Question: I have a table with 3 columns, the first column is special and contains a checkbox instead of a title.
The problem is that the layout (appareance) of the checkbox header is different from the other headers. Can anyone help?
The Code:
'''
import java.awt.*;
import javax.swing.*;
import javax.swing.table.*;
import java.awt.event.*;
public class JTableHeaderCheckBox
{
Object colNames[] = {"", "String", "String"};
Object[][] data = {};
DefaultTableModel dtm;
JTable table;
public void buildGUI()
{
dtm = new DefaultTableModel(data,colNames);
table = new JTable(dtm);
for(int x = 0; x < 2; x++)
{
dtm.addRow(new Object[]{new Boolean(false),"Row "+(x+1)+" Col 2","Row "+(x+1)+" Col 3"});
}
JScrollPane sp = new JScrollPane(table);
TableColumn tc = table.getColumnModel().getColumn(0);
tc.setCellEditor(table.getDefaultEditor(Boolean.class));
tc.setCellRenderer(table.getDefaultRenderer(Boolean.class));
tc.setHeaderRenderer(new CheckBoxHeader());
JFrame f = new JFrame();
f.getContentPane().add(sp);
f.pack();
f.setLocationRelativeTo(null);
f.setDefaultCloseOperation(JFrame.EXIT_ON_CLOSE);
f.setVisible(true);
}
public static void main (String[] args)
{
SwingUtilities.invokeLater(new Runnable(){
public void run(){
new JTableHeaderCheckBox().buildGUI();
}
});
}
}
class CheckBoxHeader extends JCheckBox implements TableCellRenderer {
protected CheckBoxHeader rendererComponent;
protected int column;
public CheckBoxHeader() {
rendererComponent = this;
}
public Component getTableCellRendererComponent(JTable table, Object value, boolean isSelected, boolean hasFocus, int row, int column) {
setColumn(column);
return rendererComponent;
}
protected void setColumn(int column) {
this.column = column;
}
public int getColumn() {
return column;
}
}
'''
The wierd output:

What I want:
1. Center align the checkbox in the header
2. If you pay close attention, you notice the background of the checkbox Header (it seems popping to the inside) is different from the other 2 headers (they seem popping out)
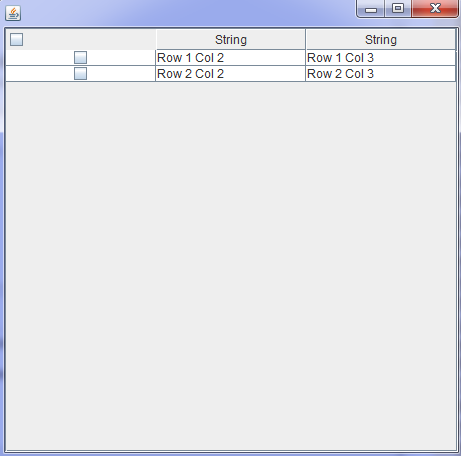
Answer: If you're referring to the border of the checkbox you can try this to make the header look more consistent:
'''
public CheckBoxHeader() {
rendererComponent = this;
setHorizontalAlignment(JLabel.CENTER);
setBorderPaintedFlat(true);
setBorderPainted(true);
}
'''